Question:
Hello everyone I am trying to display 3 to X buttons on android.
The idea is to always start with 3 buttons that takes each 33% of the size of the screen (width) And to be able to scroll through items.
Also theses items will be added programmatically to the view.
I tried to put a LinearLaout horizontal within an HorizontalScrollView.
And then addchild to the linearlayout. but the items resize and it doesn't scroll.
Is it the right approach ? or does anyone have an idea how to make it ?
Class.java
'''
HomeCircledButton button = HomeCircledButton_.build(this);
button.title.setText(sc.get(i).getLabel());
LinearLayout.LayoutParams(0, LinearLayout.LayoutParams.MATCH_PARENT, 0.33f));
homeButtonsLL.addView(button);
'''
Layout.xml
'''
<HorizontalScrollView
android:layout_width="match_parent"
android:layout_height="wrap_content">
<LinearLayout
android:layout_width="wrap_content"
android:layout_height="match_parent"
android:orientation="horizontal"
android:gravity="center"
android:weightSum="1.0"
android:id="@+id/home_buttons_ll">
</LinearLayout>
</HorizontalScrollView>
'''
I also tried to create the buttons already in the XML and hide them programatically (View.GONE) but they just resize
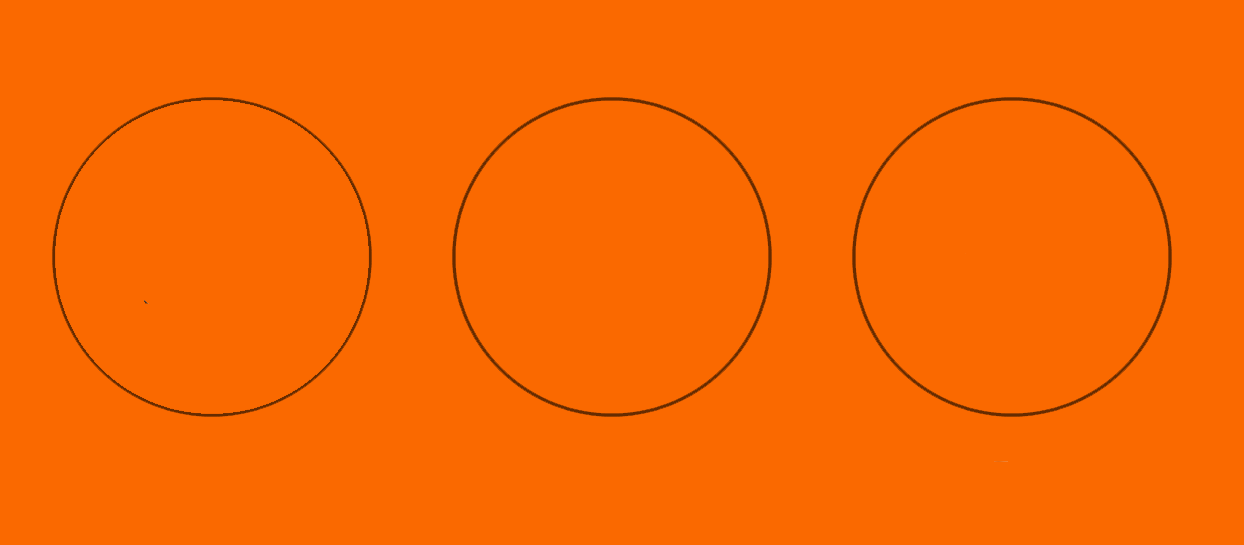
Answer: If you are setting the size dynamically and there are unknown number of child views, then 'weight' approach isn't that feasible. Instead get the width of the screen, and based on that set the width of the button. Also,
'LinearLayout.LayoutParams(0, LinearLayout.LayoutParams.MATCH_PARENT, 0.33f));' this line in your code will not work as you expected. You need to set the params to button to make it work.
You can try something like this,
'''
HomeCircledButton button = HomeCircledButton_.build(this);
button.title.setText(sc.get(i).getLabel());
//divide the screen width by 3
int buttonWidth = getScreenWidth() / 3;
LinearLayout.LayoutParams buttonparams= new LinearLayout.LayoutParams(buttonWidth, LinearLayout.LayoutParams.MATCH_PARENT);
button.setLayoutParams(buttonparams);
homeButtonsLL.addView(button);
'''
...
'''
private int getScreenWidth( ) {
DisplayMetrics displayMetrics = new DisplayMetrics();
int width;
getWindowManager().getDefaultDisplay()
.getMetrics(displayMetrics);
width = displayMetrics.widthPixels;
return width;
}
'''
and you don't have to set weight sum in xml,
'''
<HorizontalScrollView
android:layout_width="match_parent"
android:layout_height="wrap_content">
<LinearLayout
android:layout_width="wrap_content"
android:layout_height="match_parent"
android:orientation="horizontal"
android:gravity="center"
android:id="@+id/home_buttons_ll">
</LinearLayout>
</HorizontalScrollView>
'''